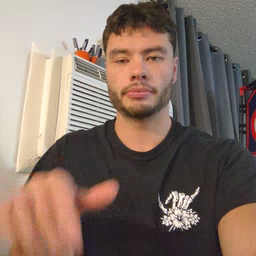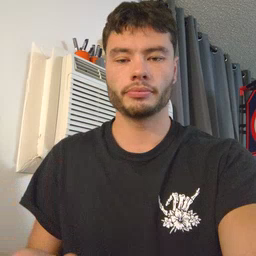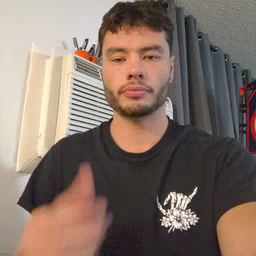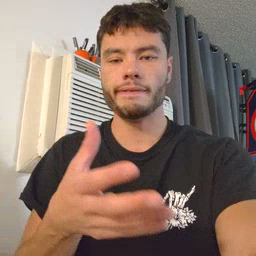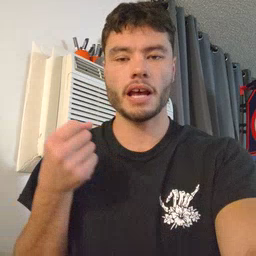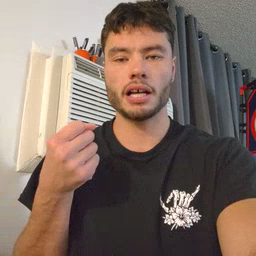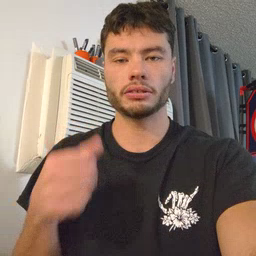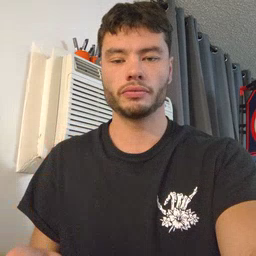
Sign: fast